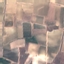
Label: PermanentCrop